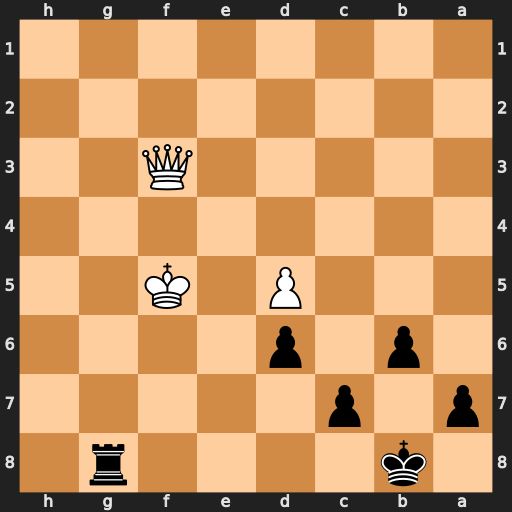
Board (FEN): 1k4r1/p1p5/1p1p4/3P1K2/8/5Q2/8/8
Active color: b
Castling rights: -
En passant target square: -
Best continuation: Rf8+ Kg4 Rxf3